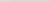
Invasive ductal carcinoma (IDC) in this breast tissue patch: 0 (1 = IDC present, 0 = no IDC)